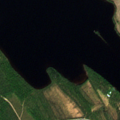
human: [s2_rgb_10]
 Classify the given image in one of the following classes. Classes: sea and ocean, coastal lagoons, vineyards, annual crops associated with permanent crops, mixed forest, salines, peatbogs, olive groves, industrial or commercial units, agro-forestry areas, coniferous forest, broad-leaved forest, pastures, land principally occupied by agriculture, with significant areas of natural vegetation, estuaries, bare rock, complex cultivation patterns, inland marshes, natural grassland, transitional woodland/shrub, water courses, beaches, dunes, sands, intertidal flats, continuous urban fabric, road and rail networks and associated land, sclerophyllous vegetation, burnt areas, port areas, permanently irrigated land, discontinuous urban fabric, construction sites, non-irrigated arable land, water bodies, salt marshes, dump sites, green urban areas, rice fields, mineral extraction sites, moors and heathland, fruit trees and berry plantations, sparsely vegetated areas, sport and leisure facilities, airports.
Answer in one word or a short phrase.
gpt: coniferous forest, water bodies